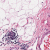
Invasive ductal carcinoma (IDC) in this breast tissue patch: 0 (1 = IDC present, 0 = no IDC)